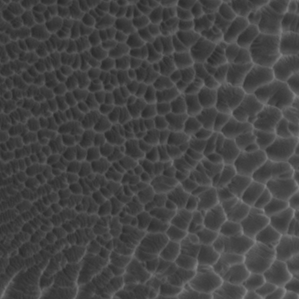
Label: non_frost